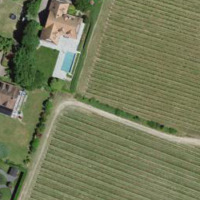
EUNIS habitat code: 24
Species observed at this site:
Cotoneaster dammeri